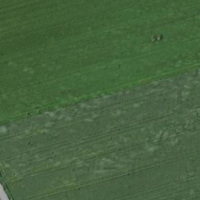
EUNIS habitat code: 52
Species observed at this site:
Pica pica
Corvus corone
Ardea alba
Buteo buteo